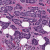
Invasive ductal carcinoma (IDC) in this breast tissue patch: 1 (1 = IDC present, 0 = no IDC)